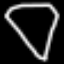
Label: diamond